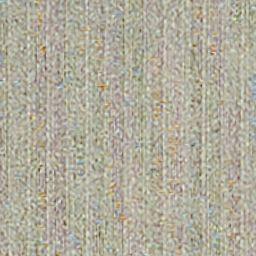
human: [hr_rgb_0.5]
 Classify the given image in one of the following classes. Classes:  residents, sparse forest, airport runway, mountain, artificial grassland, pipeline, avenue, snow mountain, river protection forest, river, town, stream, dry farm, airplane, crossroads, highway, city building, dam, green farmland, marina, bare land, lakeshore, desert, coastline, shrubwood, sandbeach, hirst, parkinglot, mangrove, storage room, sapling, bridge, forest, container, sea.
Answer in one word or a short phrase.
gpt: dry farm